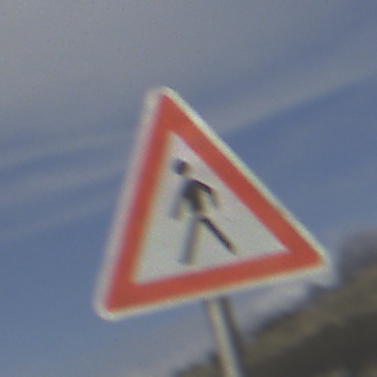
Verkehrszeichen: FussgaengerRechts
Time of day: MorningAfternoon
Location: Outdoor (Suburban)
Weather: PartlyCloudy
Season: NotSpecified
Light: Natural